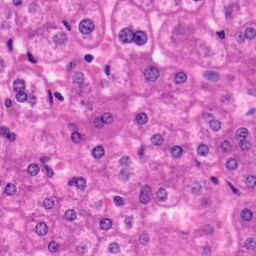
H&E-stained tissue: Liver